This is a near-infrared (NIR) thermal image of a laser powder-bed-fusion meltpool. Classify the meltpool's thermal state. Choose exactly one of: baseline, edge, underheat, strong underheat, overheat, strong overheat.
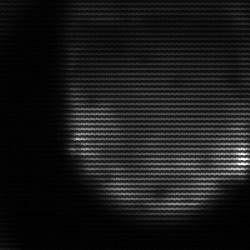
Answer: edge